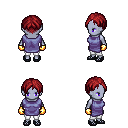
a pixel art fantasy rpg character, female body template, dark elf, purple skin, chain tabard jacket, white pants, brunette parted hairstyle, gold gloves, ghillies, four views (front, back, left, right), 2x2 character sprite sheet, small pixel art, hard edges, no anti-aliasing